Question: I would like to prepare my dataset to be used by machine learning algorithms. I have a feature composed by a list of the tags associated to every TV series (my records).
It is possible to apply the one-hot encoding directly or it would be preferable to first extract all the possible elements of the aforementioned lists?
My idea is to use this tags for the next analysis.
Here is an example of my dataset and the code applied to it.

'''
from pyspark.ml.feature import StringIndexer
from pyspark.ml.feature import OneHotEncoder
indexer = StringIndexer(inputCol="tags", outputCol="tagsIndex")
df = indexer.fit(df).transform(df)
ohe = OneHotEncoder(inputCol="tagsIndex", outputCol="tagsOHEVector")
df = ohe.fit(df).transform(df)
'''
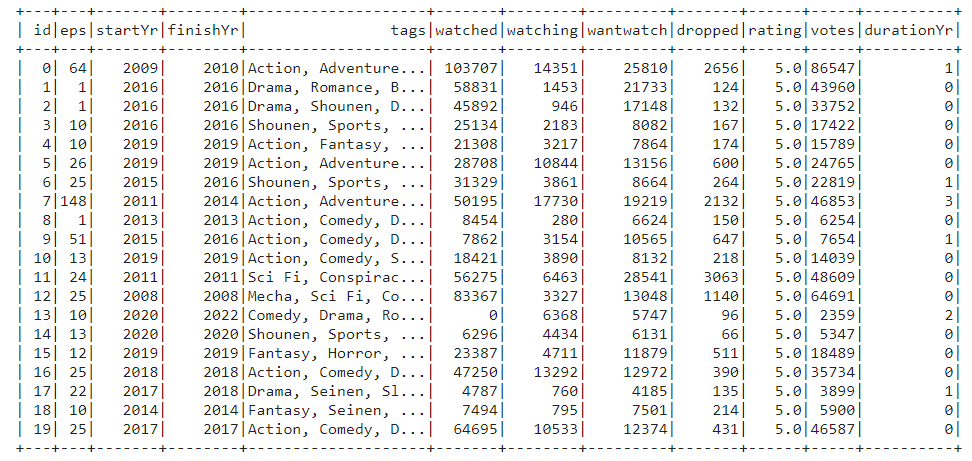
Answer: Not sure if there is a way to apply one-hot encoding directly, I would also like to know.
In the meantime, the straightforward way of doing that is to collect and explode 'tags' in order to create one-hot encoding columns.
Example:
'''
from pyspark.sql import SparkSession
from pyspark.sql import functions as F
spark = SparkSession.builder.getOrCreate()
df = spark.createDataFrame(
[
{"ID": 1, "tags": ["A", "B", "C"]},
{"ID": 2, "tags": ["A", "D", "E"]},
{"ID": 3, "tags": ["A", "C", "F"]},
]
)
tags = [
x[0]
for x in df.select(F.explode("tags").alias("tags"))
.distinct()
.orderBy("tags")
.collect()
]
df = df.select(
"*",
*[
F.array_contains("tags", tag).alias("tags{}".format(tag)).cast("integer")
for tag in tags
]
)
'''
Result:
'''
+---+---------+-----+-----+-----+-----+-----+-----+
|ID |tags |tagsA|tagsB|tagsC|tagsD|tagsE|tagsF|
+---+---------+-----+-----+-----+-----+-----+-----+
|1 |[A, B, C]|1 |1 |1 |0 |0 |0 |
|2 |[A, D, E]|1 |0 |0 |1 |1 |0 |
|3 |[A, C, F]|1 |0 |1 |0 |0 |1 |
+---+---------+-----+-----+-----+-----+-----+-----+
'''